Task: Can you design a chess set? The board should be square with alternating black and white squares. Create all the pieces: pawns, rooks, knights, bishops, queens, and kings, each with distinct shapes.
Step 1080:
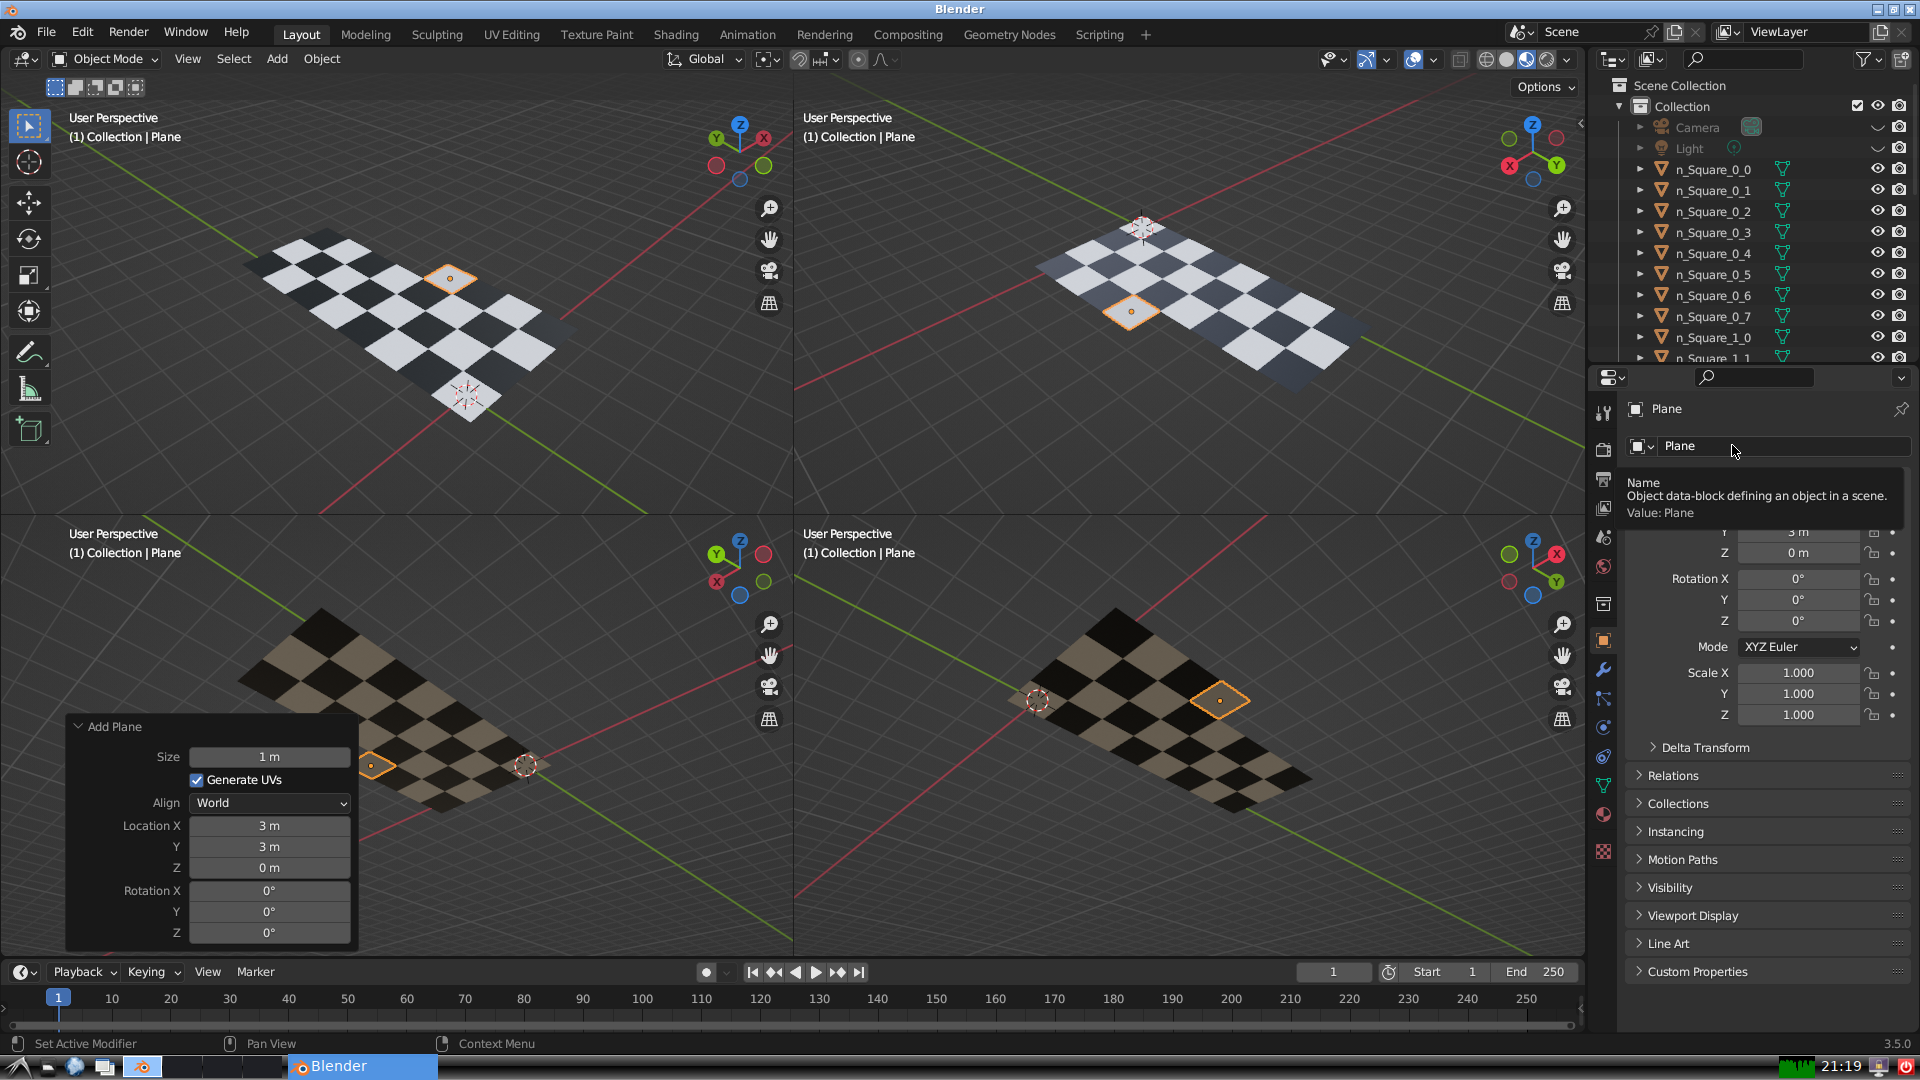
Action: click: no